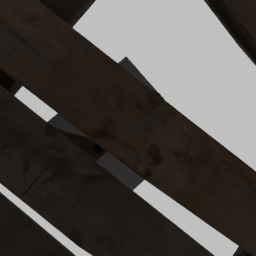
Label: architecture